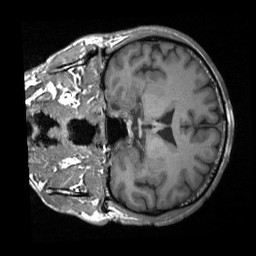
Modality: T1w
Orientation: coronal
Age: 50
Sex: male
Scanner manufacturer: siemens
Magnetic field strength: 3 T
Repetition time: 1.9 s
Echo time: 0.00226 s